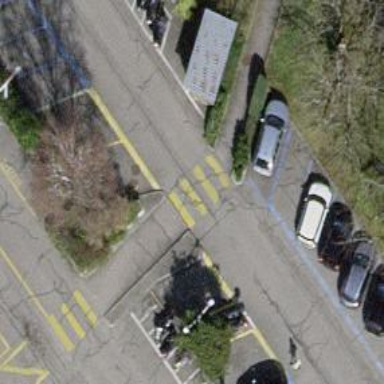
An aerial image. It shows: Zebra crossing on the road.